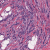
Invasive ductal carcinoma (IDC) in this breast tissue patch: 1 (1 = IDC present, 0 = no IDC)